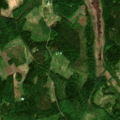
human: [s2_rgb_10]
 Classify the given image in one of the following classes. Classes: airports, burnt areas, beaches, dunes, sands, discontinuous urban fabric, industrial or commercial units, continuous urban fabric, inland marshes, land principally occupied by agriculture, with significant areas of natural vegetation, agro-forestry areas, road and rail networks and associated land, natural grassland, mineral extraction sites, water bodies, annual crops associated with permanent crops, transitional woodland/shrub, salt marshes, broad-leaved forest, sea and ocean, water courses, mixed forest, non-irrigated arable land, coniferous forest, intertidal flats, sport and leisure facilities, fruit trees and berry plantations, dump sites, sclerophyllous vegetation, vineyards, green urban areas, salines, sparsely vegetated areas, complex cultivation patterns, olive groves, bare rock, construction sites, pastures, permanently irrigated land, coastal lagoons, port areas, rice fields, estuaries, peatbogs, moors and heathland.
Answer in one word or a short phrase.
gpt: land principally occupied by agriculture, with significant areas of natural vegetation, mixed forest, sea and ocean